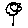
Label: flower